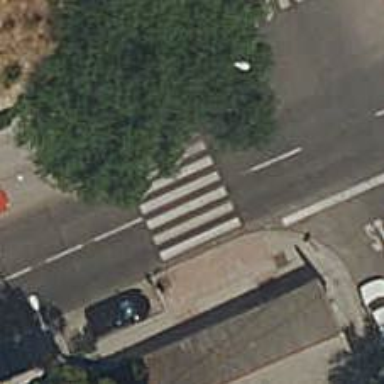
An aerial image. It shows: Zebra crossing on the road.